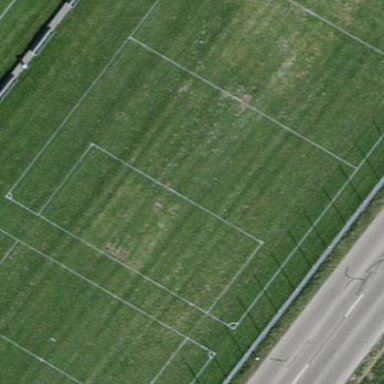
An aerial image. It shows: Soccer pitch for leisure land activities.